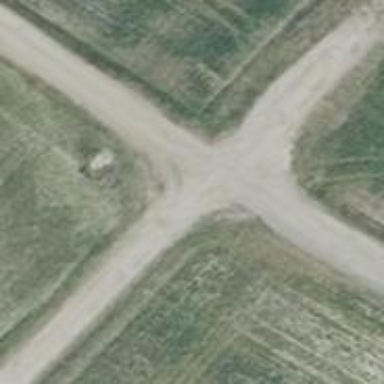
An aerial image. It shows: Sandy track road with grade3 tracktype.